Question: I searched a lot but didn't find any solution that work for me.
I am developing a plugin for wordpress that will work only with woocommerce. So i want that when my order status is in pending state i want to hide complete action shortcut on orders listing page.

In the above picture i want to hide middle button when my order is in pending state. I want to do it in plugin.
Any suggestion.
Thanks in advance.
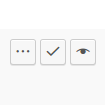
Answer: Yes this can be done using 'woocommerce_admin_order_actions' filter and adding a function to a filter.
'add_filter('woocommerce_admin_order_actions','wdm_verify_product_limitation',5,2); function wdm_verify_product_limitation( $actions, $the_order ){ if ( $the_order->has_status( array( 'pending','on-hold') ) ) { unset($actions['complete']); } return $actions; }'
Here i am checking if the order is in 'pending' or 'on-hold' state then don't show the Complete button for that order.

Have tested the same. Do let me know if this works for you